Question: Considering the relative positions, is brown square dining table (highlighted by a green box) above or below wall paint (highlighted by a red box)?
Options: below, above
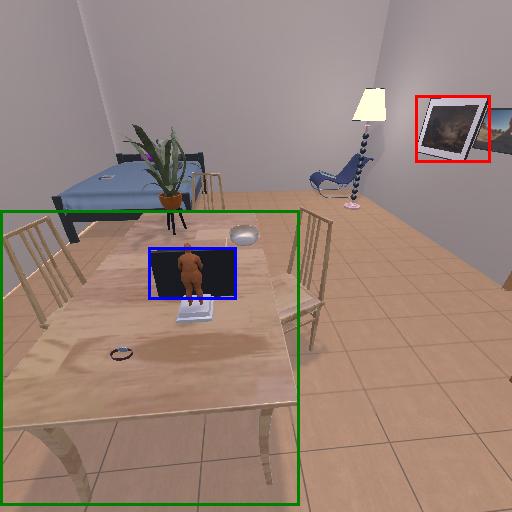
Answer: below